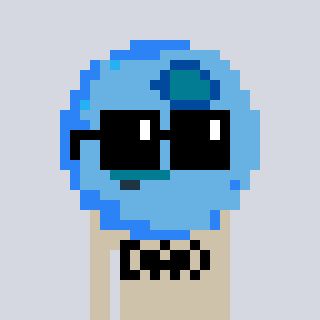
a pixel art character with square black sunglasses, a blueberry-shaped head and a bege-colored body on a cool background